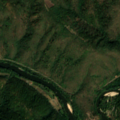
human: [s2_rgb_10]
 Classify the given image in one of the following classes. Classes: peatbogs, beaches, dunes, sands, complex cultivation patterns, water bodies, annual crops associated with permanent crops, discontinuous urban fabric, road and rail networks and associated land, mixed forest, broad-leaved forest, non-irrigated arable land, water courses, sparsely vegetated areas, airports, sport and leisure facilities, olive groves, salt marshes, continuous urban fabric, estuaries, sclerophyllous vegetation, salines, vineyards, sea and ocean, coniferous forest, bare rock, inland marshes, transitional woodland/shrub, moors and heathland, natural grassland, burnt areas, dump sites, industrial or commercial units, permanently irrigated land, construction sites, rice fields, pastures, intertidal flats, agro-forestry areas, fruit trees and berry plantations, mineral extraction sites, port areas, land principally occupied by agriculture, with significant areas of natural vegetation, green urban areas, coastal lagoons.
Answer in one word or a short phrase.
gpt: broad-leaved forest, transitional woodland/shrub